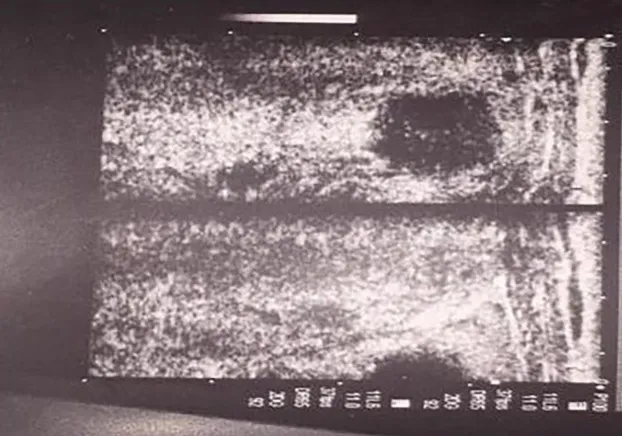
Ultrasound showing cystic lesion at nape of neck.
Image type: radiology (ultrasound)